Question: I have a ASP.Net MVC Application with CKEditor which helps me to create/edit the images with note.
I placed my images in the azure blob storage and trying to edit them using CKEditor. I have added Azure connector in place. The Application is working in IIS and able to access the images from the blob storage and edit them. But after migrating to the Azure Web App its failing to load the language file with the following error:
> "Could not start CKFinder: Language file is missing or broken"
Below link states that mime type is missing and needs to be added:
<URL>
How do I update it in Azure WebApp(PaaS)?

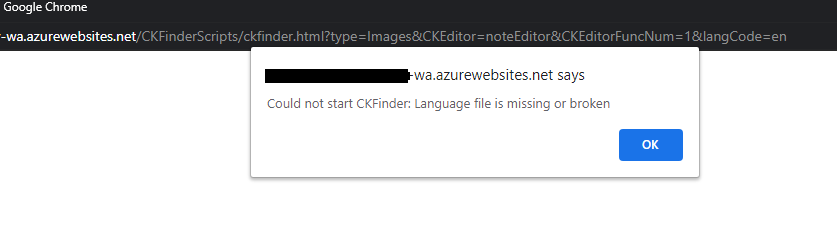
Answer: You should add .json MIME type to your IIS configuration. Please read the docs <URL>